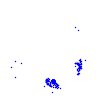
Particle: electron